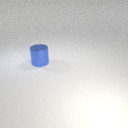
large blue metal cylinder